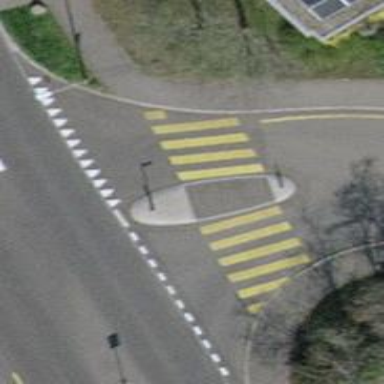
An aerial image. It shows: Kerb serving as barrier.